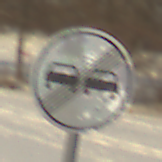
Verkehrszeichen: EndeUeberholverbot
Umgebung: Outdoor, Suburban
Tageszeit: MorningAfternoon
Wetter: PartlyCloudy
Licht: Natural
Jahreszeit: NotSpecified
Kontrast: HighContrast